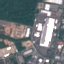
Land use / land cover: Industrial